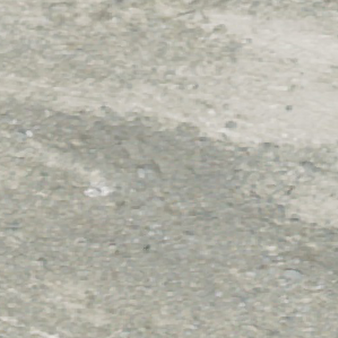
Label: other